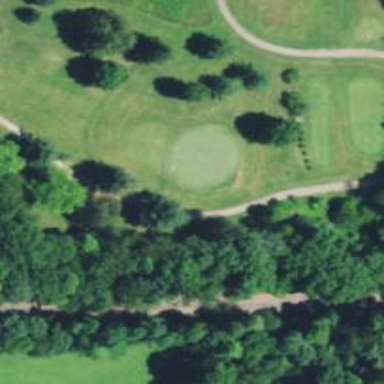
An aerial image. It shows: Golf hole.